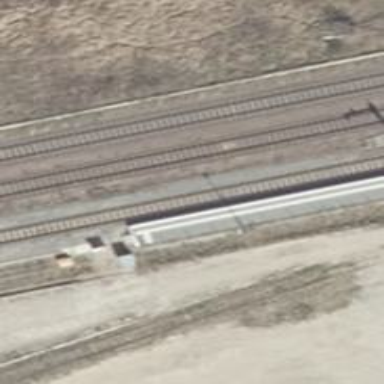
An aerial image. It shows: Close-up of railway platform edge.